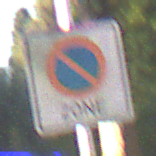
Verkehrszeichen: BeginnEingeschraenktesHalteverbotZone
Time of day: MorningAfternoon
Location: Outdoor (Suburban)
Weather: Clear
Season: NotSpecified
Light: Natural